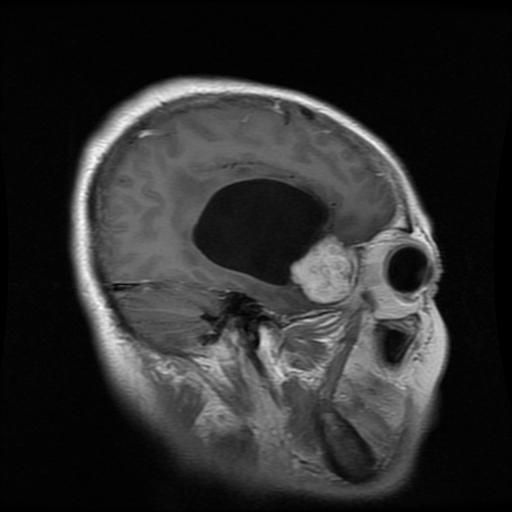
Label: meningioma